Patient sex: F
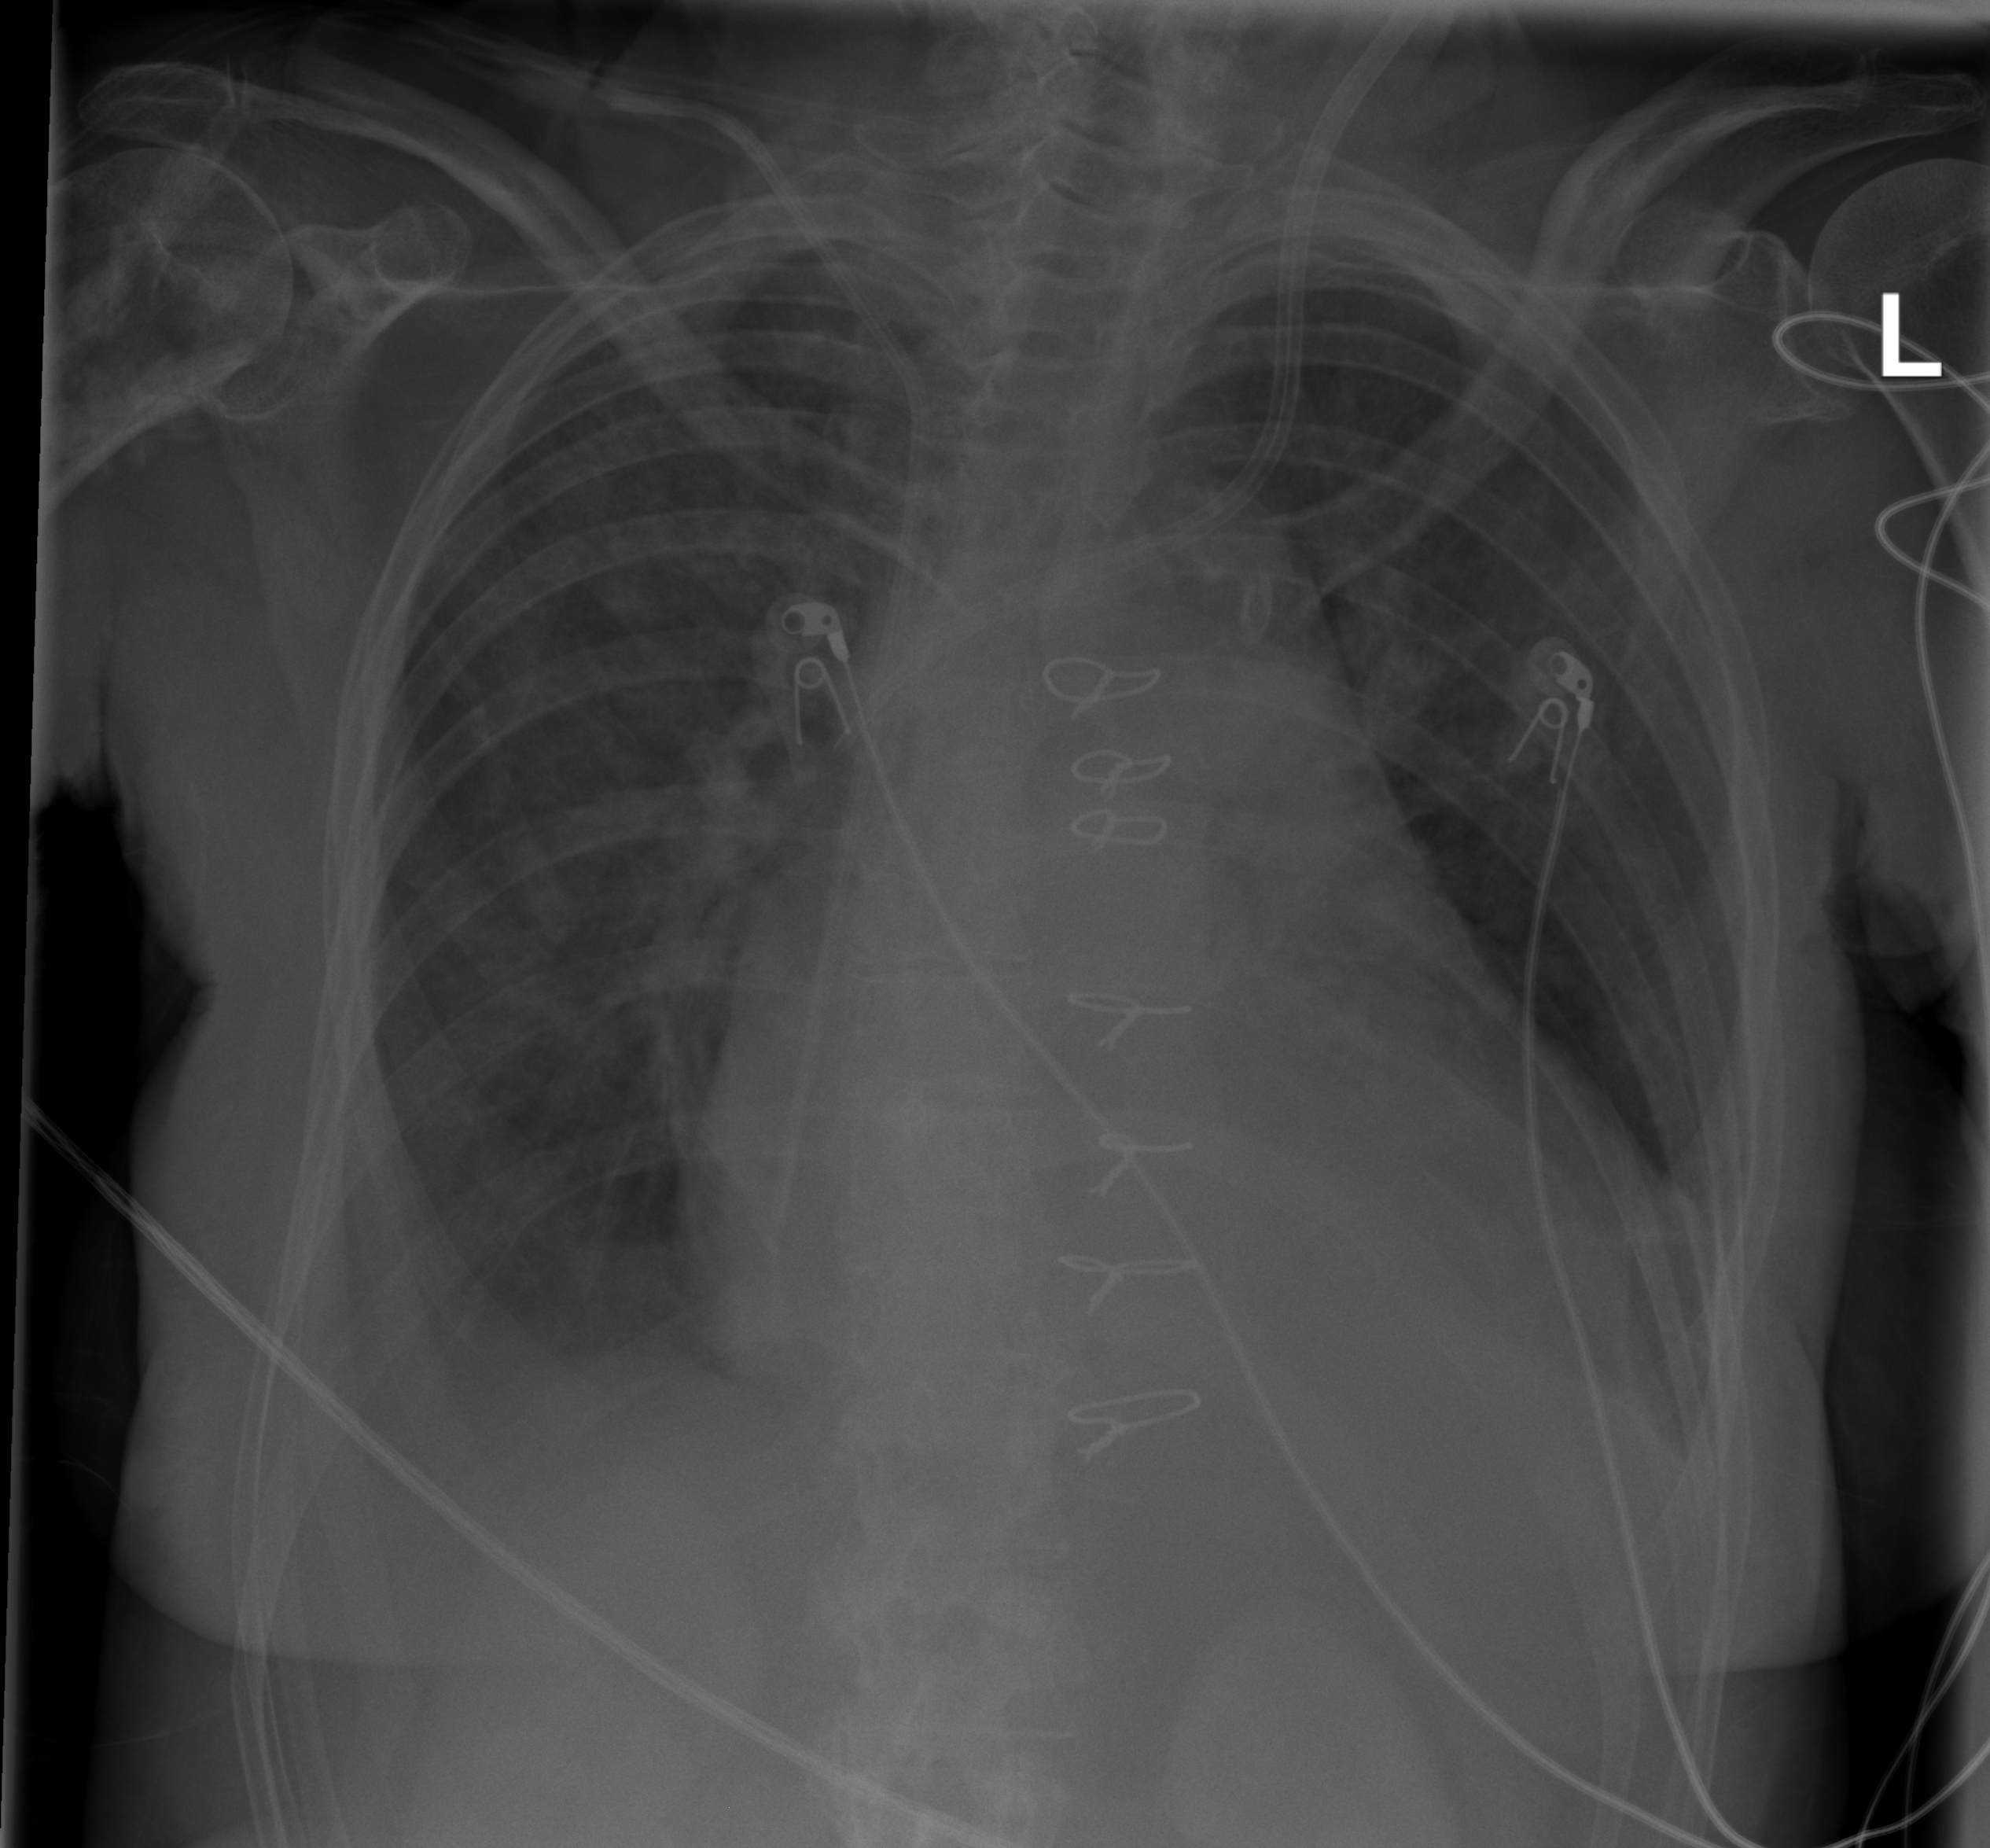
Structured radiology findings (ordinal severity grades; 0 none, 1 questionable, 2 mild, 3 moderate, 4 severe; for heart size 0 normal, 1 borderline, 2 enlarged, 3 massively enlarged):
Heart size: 3
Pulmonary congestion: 2
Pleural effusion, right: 2
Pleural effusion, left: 2
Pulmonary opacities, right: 0
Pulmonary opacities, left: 0
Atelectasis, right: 2
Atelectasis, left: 2